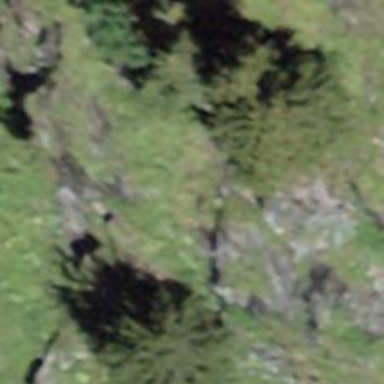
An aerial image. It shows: Needle-leaved tree in nature.